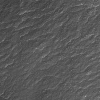
Atmospheric dust classification: not_dusty